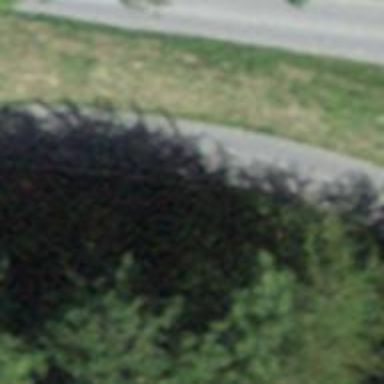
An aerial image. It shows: Residential road with asphalt surface.